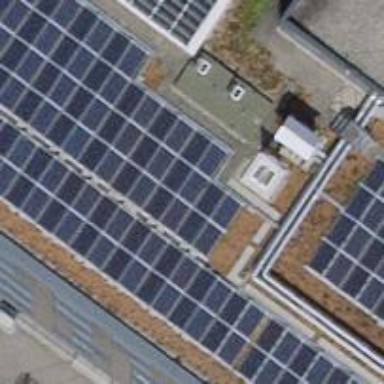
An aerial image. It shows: Solar photovoltaic panel generator placed on the roof.